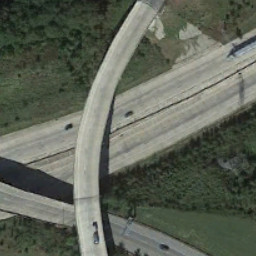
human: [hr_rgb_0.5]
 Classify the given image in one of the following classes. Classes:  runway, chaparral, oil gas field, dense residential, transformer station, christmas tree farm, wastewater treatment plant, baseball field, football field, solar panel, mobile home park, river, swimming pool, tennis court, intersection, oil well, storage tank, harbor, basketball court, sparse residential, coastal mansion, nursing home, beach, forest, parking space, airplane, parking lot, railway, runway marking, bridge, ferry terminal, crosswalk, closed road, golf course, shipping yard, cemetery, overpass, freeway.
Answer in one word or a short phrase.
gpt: overpass